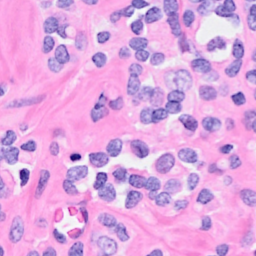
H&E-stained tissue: Breast